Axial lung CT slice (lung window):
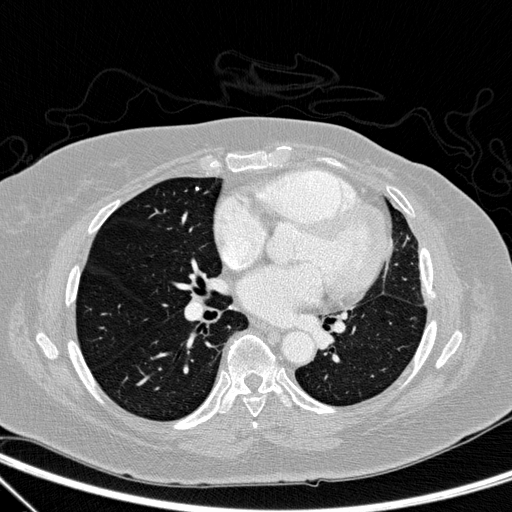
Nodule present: no